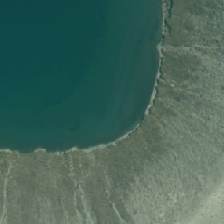
Land cover: lake_pond